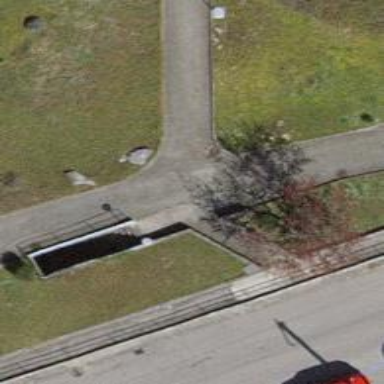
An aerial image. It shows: Footway with concrete surface.